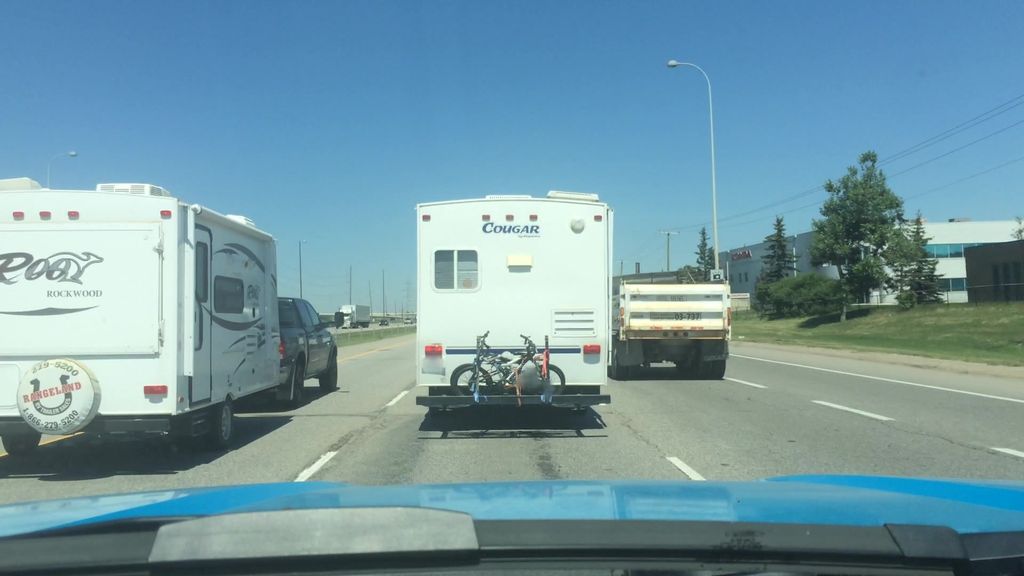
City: calgary